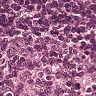
Metastatic tissue present: no